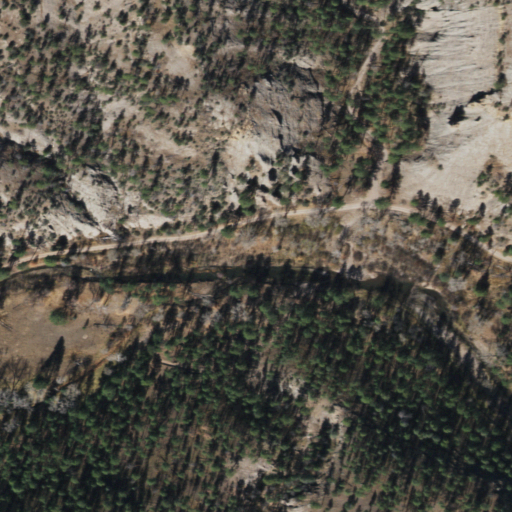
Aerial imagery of valley in Arizona named K E Canyon containing evergreen forest, grassland, shrub, and woody wetlands